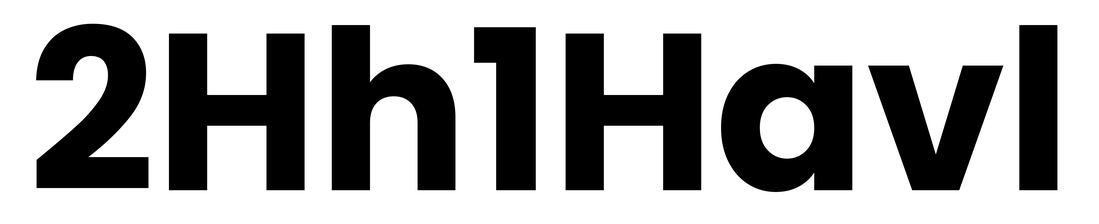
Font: Poppins-Bold